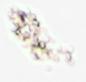
Label: Detritus